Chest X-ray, PA view. Patient: 63 years old, sex M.
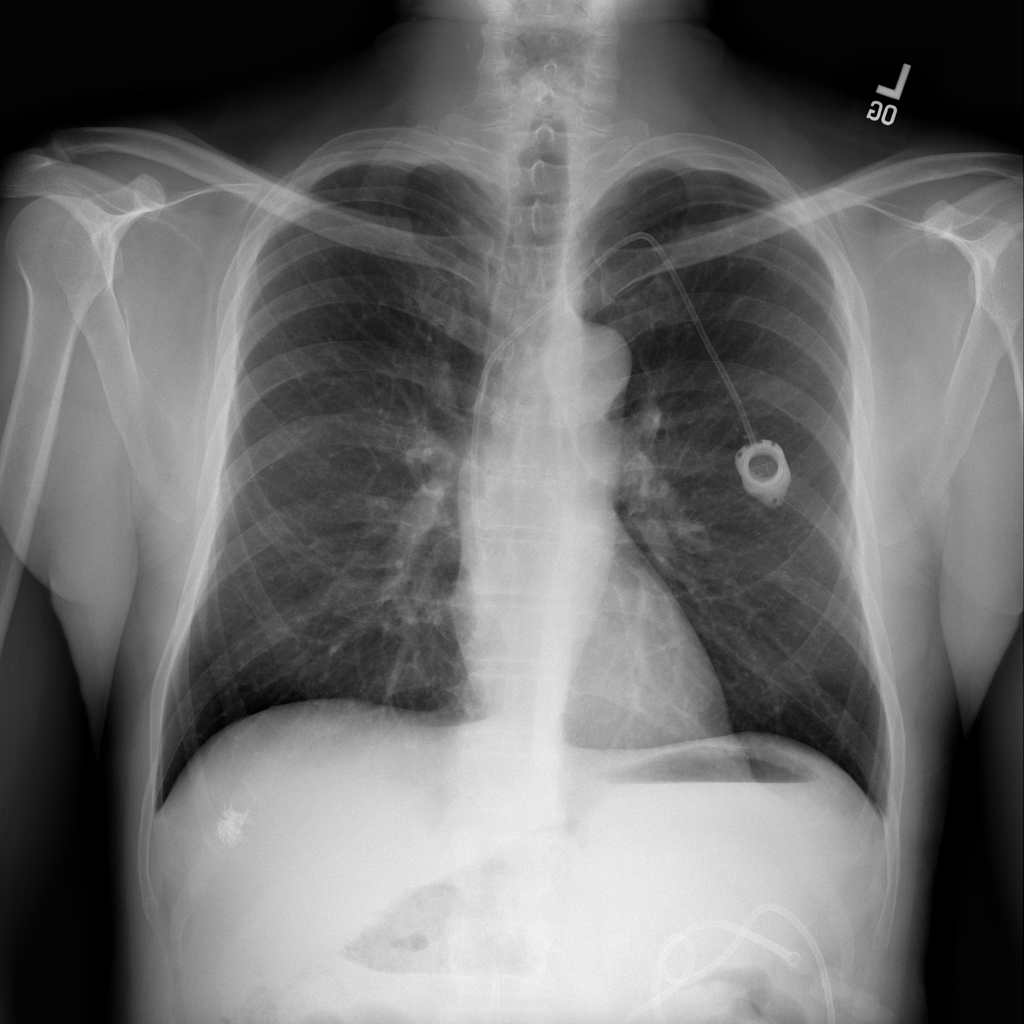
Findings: No Finding